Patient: sex M, age 53
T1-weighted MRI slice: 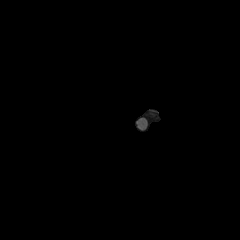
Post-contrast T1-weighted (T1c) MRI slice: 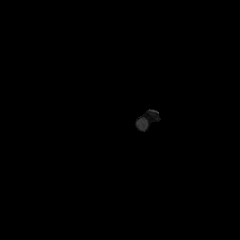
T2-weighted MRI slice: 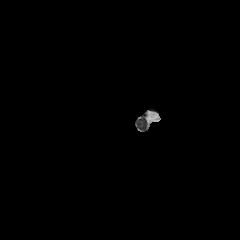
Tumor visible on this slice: no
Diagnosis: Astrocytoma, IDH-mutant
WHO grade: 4